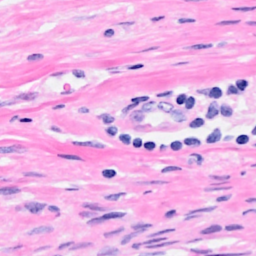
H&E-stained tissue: Breast